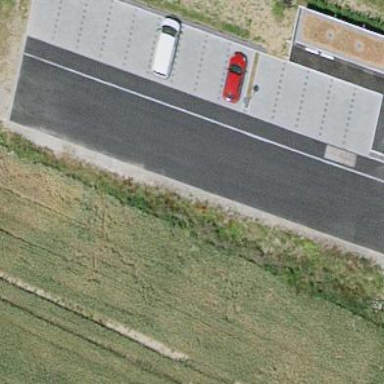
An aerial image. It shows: Street side parking area.